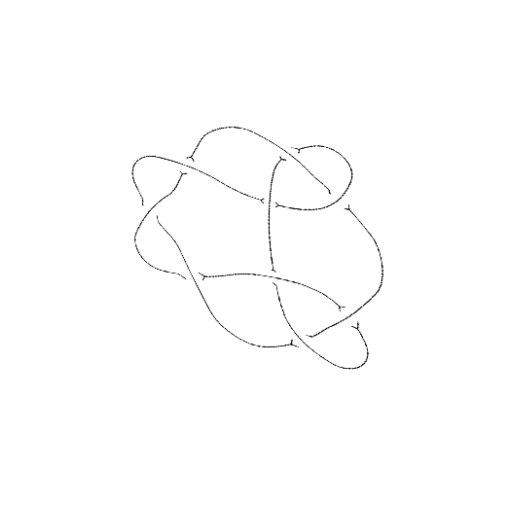
Crossing number: 9